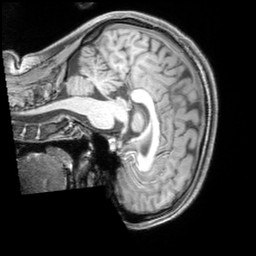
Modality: T1w
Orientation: sagittal
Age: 22
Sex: female
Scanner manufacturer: siemens
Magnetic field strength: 3 T
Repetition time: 2.3 s
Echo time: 0.00226 s